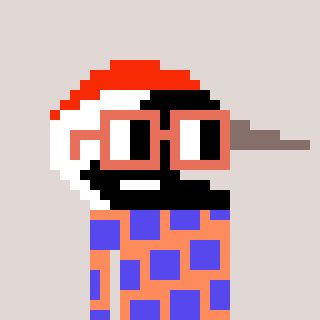
a pixel art character with square orange glasses, a crane-shaped head and a peachy-colored body on a warm background